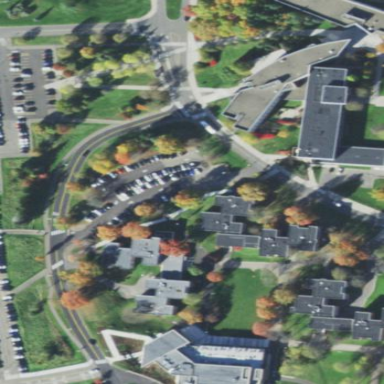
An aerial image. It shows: Parking area with surface.